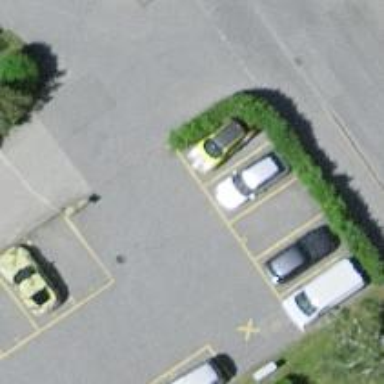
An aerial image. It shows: Road serving as parking aisle.